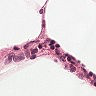
Metastatic tissue present: no